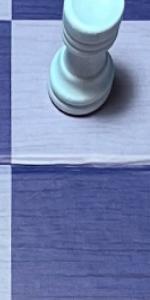
Label: Empty